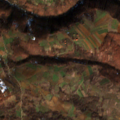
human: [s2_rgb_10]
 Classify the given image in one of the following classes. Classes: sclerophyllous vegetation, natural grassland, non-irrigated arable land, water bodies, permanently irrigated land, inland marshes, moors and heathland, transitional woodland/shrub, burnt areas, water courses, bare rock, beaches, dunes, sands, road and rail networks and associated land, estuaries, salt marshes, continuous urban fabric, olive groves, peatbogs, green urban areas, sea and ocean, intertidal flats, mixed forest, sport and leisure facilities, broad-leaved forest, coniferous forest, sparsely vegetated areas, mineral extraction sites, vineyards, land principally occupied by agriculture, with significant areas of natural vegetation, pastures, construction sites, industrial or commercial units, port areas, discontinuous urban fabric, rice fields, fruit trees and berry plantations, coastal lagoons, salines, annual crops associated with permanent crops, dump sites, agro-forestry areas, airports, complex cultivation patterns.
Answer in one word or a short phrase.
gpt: complex cultivation patterns, land principally occupied by agriculture, with significant areas of natural vegetation, broad-leaved forest